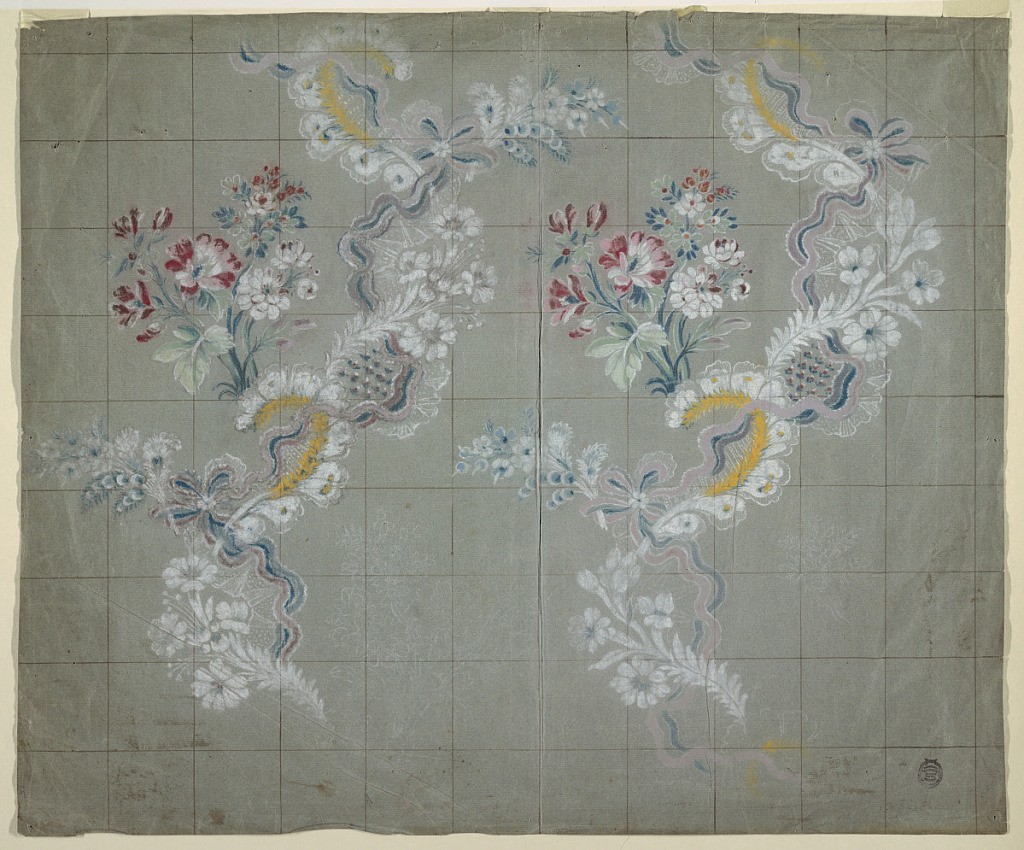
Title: Design for Silk Brocade
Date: ca. 1750
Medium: Pastel, pen and brown ink squaring on bluish grey laid paper
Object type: Drawing
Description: Horizontal composition illustrating glower sprays that spring from vertically rising and waved lace bands, to which flower boughs are fastened. One entire repeat is shown with the majority of another at right.